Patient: sex F, age 76
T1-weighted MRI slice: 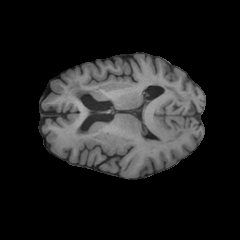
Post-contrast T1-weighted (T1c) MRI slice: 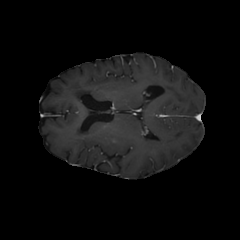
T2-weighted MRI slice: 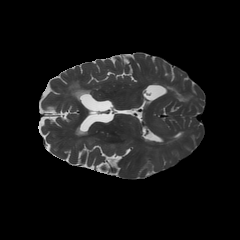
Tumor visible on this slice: yes
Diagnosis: Glioblastoma, IDH-wildtype
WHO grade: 4